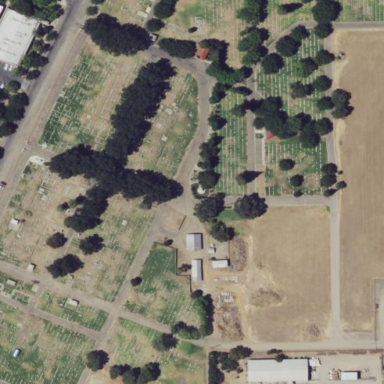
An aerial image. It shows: Cemetery.